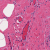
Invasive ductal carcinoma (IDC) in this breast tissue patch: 0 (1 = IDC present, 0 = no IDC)